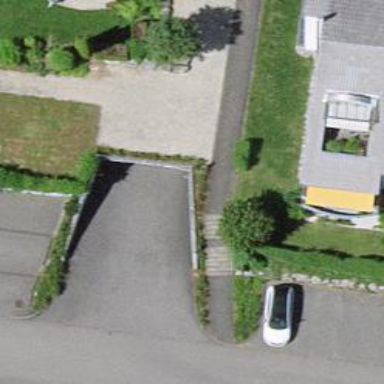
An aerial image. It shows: Parking entrance.